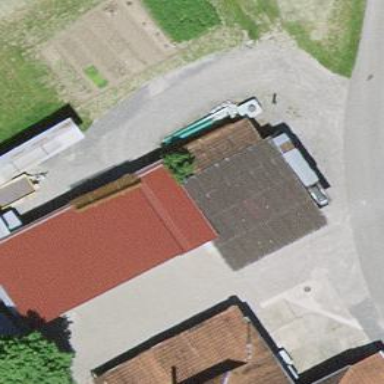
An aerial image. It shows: Shed.